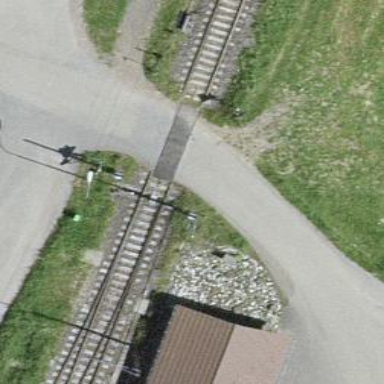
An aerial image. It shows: Level crossing with full barriers and lights.